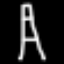
Label: The Eiffel Tower